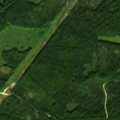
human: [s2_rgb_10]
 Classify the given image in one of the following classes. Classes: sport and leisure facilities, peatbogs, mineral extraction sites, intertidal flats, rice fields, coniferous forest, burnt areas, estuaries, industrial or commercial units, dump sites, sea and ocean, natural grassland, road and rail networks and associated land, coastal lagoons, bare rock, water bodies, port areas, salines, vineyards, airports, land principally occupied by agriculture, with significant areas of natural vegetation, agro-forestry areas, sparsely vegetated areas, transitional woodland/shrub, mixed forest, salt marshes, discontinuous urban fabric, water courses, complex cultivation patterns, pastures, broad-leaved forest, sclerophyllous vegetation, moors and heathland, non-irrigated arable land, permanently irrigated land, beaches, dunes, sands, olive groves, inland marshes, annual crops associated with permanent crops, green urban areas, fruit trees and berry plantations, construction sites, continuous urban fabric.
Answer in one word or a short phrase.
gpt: coniferous forest, mixed forest, transitional woodland/shrub